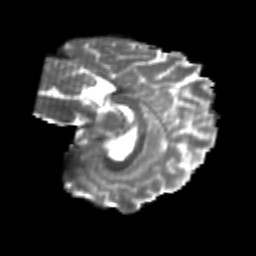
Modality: T2w
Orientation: sagittal
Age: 22
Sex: male
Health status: healthy
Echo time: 0.074 s